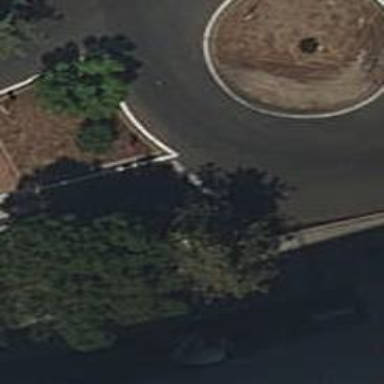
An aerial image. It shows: Asphalt road in residential area leading to roundabout.